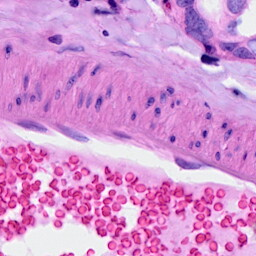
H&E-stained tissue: Breast